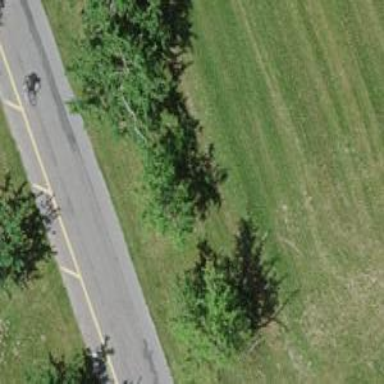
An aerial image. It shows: Avenue lined with broadleaved deciduous trees.